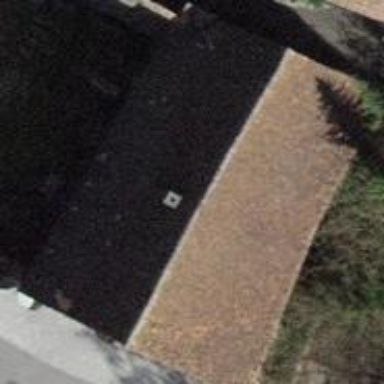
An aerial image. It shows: Building with tile roof.